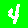
Digit: 4